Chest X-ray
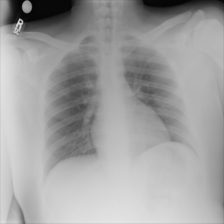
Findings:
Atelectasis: negative
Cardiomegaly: negative
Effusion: negative
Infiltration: negative
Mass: negative
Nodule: negative
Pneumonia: negative
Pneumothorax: negative
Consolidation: negative
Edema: negative
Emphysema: negative
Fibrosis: negative
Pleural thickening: negative
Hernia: negative